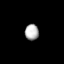
Tissue: lung
Cell type: Epithelial cells
Senescence score: 0.2282
Nuclear area (px): 220
Mean DAPI intensity: 172.759